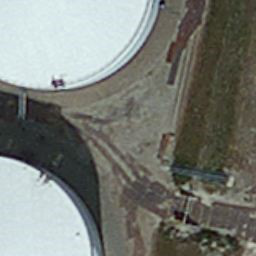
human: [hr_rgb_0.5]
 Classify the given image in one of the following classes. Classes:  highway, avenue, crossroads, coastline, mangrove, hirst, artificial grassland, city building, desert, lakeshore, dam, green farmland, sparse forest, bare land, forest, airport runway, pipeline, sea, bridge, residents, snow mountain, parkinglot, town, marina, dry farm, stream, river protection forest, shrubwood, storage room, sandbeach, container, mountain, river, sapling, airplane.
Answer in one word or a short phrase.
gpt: storage room